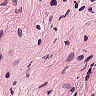
Metastatic tissue present: no